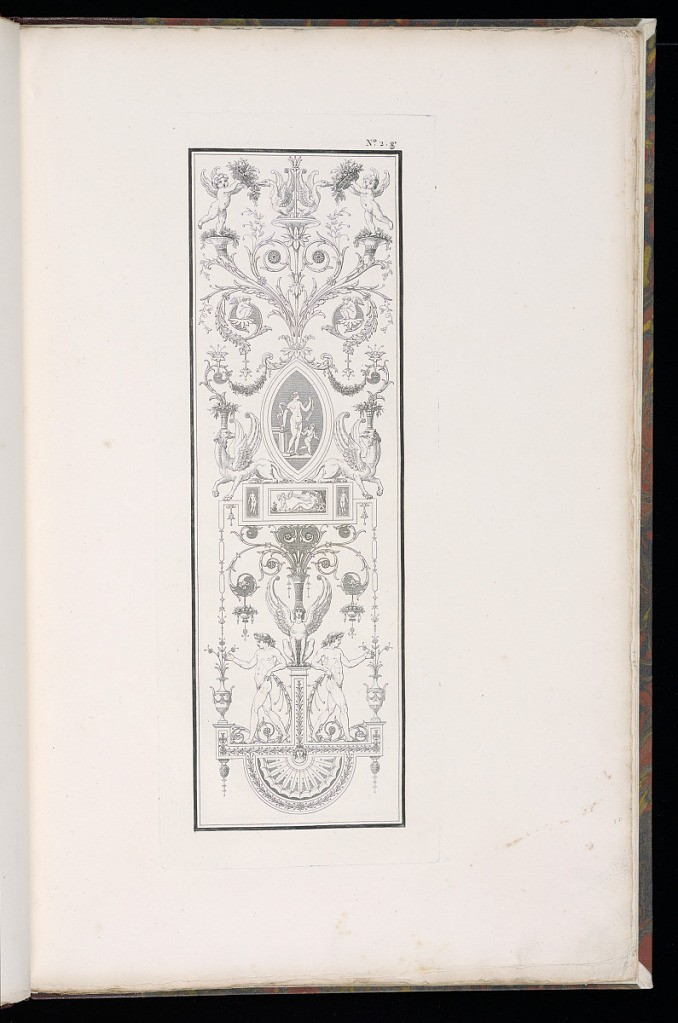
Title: Arabesque Ornament Design
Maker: Charles Normand, French, 1765 – 1840
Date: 1787–95
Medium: Etching on laid paper
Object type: Print
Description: A vertical plate with an arabesque ornament design featuring Neoclassical and Empire style motifs - mythological creatures and figures, putti, cornucopia, festoons of flowers, baskets of fruit and flowers, rosettes, swans, griffins, fleurons, scrolling acanthus leaves and foliage, rosettes, vases, masks, vignettes with figures, fan ornament with repeat patterns. The plate is numbered.